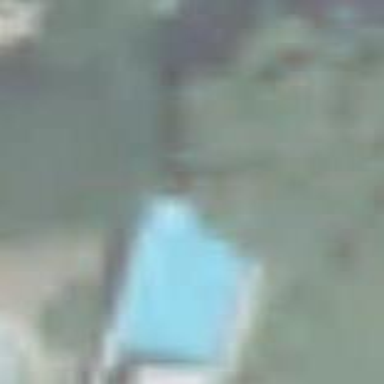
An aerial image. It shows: Swimming pool located in leisure land.